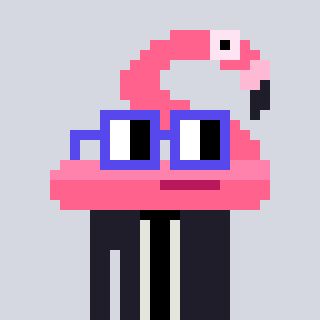
a pixel art character with square blue glasses, a flamingo-shaped head and a grayscale-colored body on a cool background